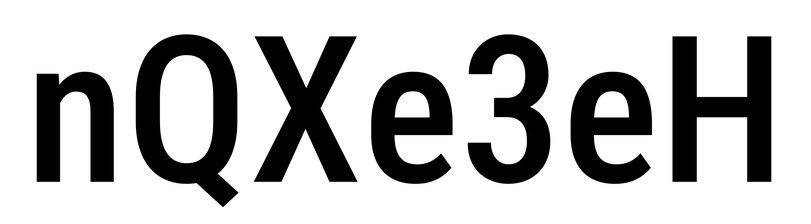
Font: Roboto_Condensed_Medium